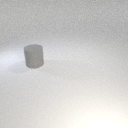
large gray rubber cylinder